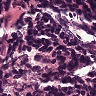
Metastatic tissue present: no